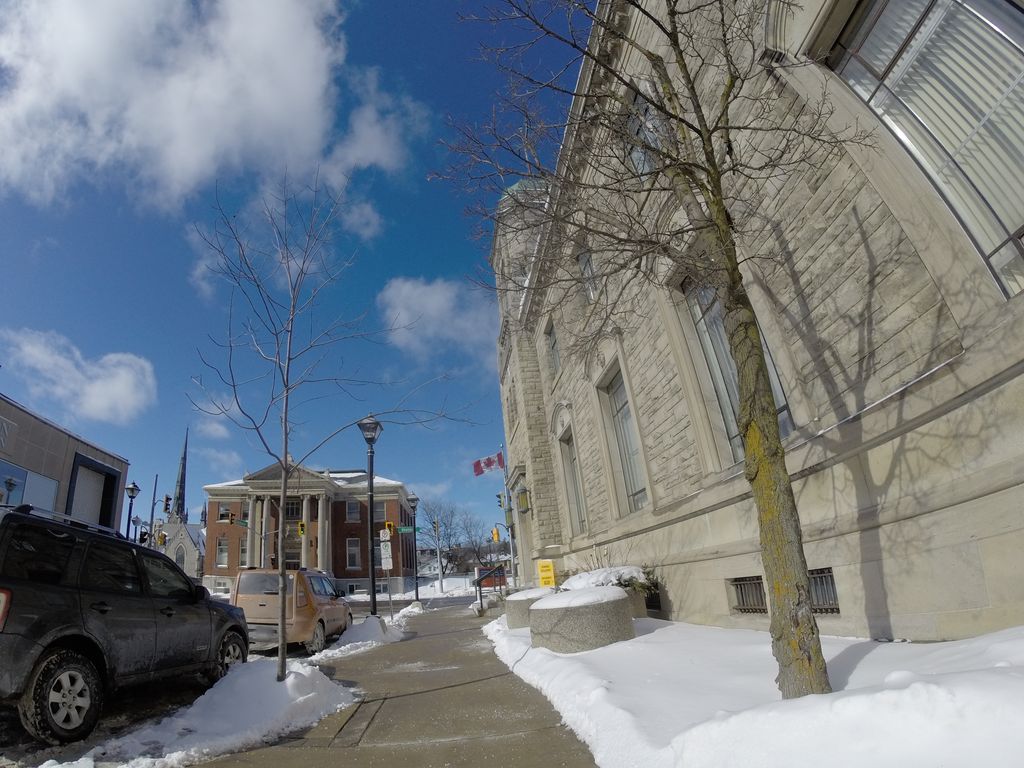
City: kitchener-waterloo